Interaction volume radius: 5 \u00c5
Interaction volume height: 35 \u00c5
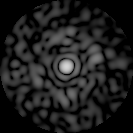
Disorder parameter: 0.8426